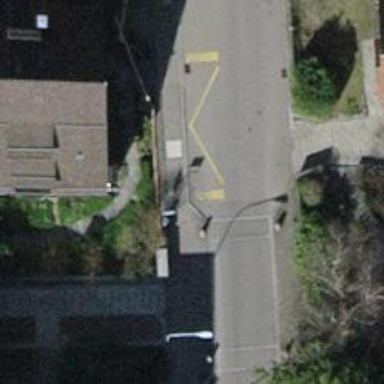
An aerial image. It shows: Bus stop with designated public transport stop position.